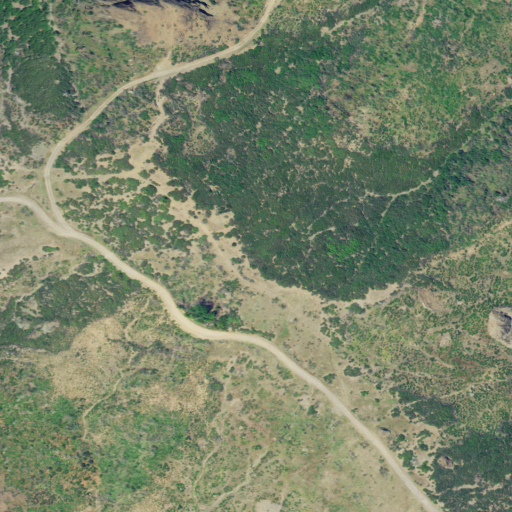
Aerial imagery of mountain in California named Red Rock containing shrub, open development, grassland, and medium intensity development